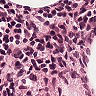
Metastatic tissue present: no